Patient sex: F
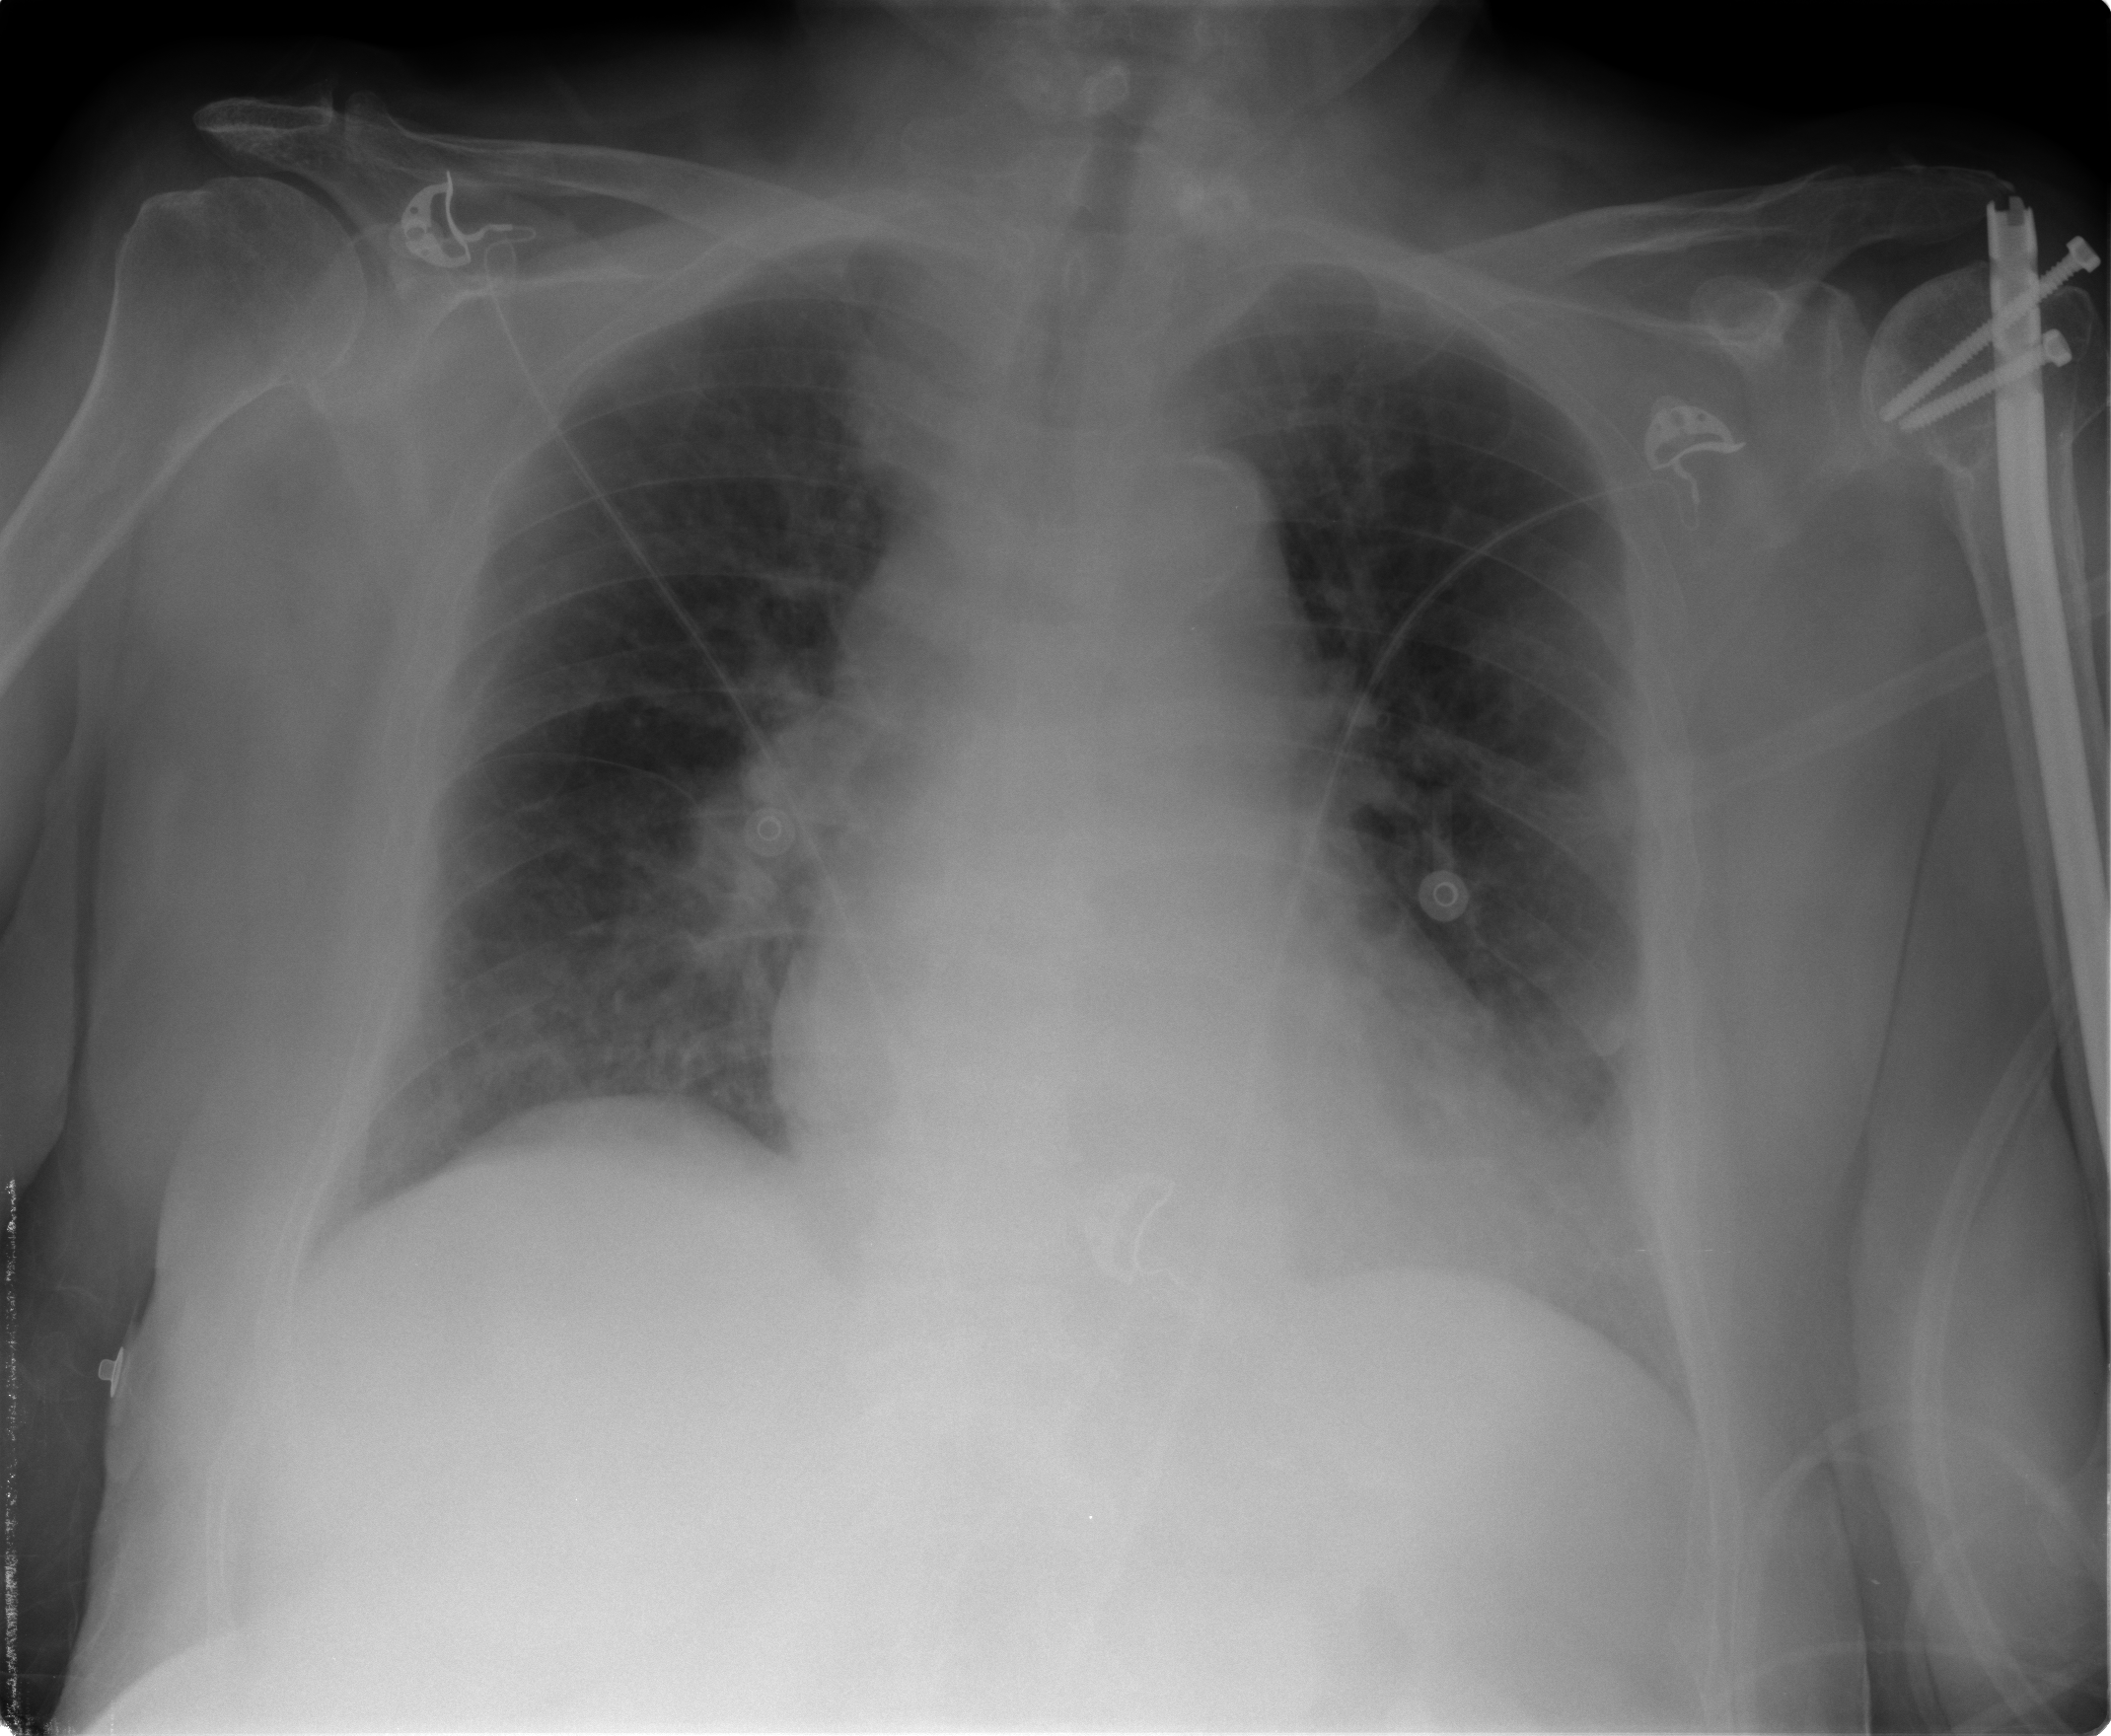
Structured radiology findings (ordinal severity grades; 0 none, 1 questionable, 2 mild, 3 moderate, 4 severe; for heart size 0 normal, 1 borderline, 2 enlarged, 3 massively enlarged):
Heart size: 2
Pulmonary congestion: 3
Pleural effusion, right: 0
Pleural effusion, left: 0
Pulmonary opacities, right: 2
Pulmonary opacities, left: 2
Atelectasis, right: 2
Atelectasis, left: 2